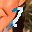
Label: 2